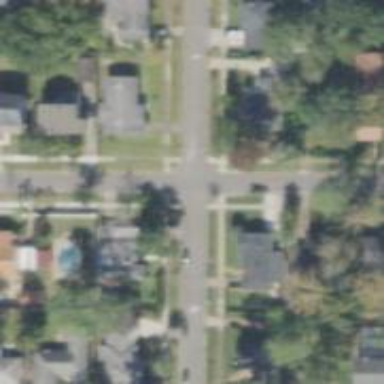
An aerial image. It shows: Unmarked road crossing.